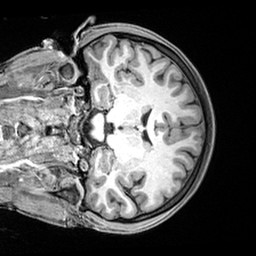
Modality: T1w
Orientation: coronal
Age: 24
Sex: female
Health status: healthy
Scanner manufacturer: siemens
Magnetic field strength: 3 T
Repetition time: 2.4 s
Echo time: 0.00217 s